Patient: sex M, age 47
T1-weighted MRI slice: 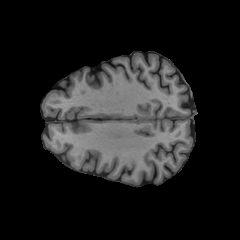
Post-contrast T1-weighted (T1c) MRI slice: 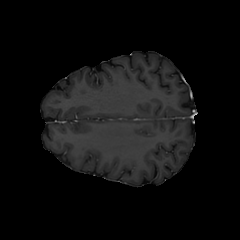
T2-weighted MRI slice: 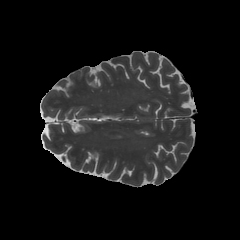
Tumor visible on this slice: no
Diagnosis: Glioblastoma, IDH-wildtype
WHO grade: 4